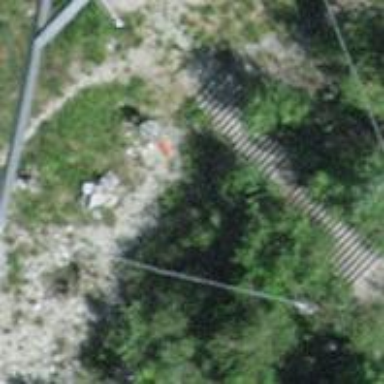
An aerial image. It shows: Pole supporting roof covering pipeline marker.